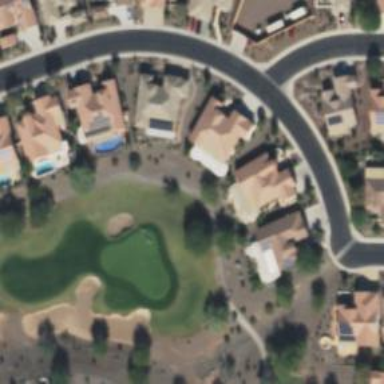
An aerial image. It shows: Path designated for golf carts.